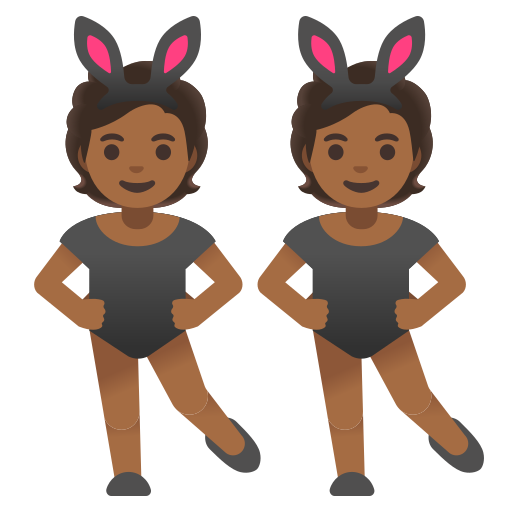
Emoji: 👯🏾